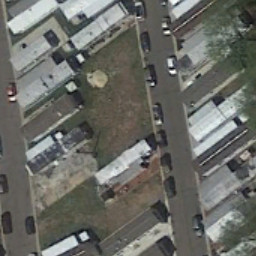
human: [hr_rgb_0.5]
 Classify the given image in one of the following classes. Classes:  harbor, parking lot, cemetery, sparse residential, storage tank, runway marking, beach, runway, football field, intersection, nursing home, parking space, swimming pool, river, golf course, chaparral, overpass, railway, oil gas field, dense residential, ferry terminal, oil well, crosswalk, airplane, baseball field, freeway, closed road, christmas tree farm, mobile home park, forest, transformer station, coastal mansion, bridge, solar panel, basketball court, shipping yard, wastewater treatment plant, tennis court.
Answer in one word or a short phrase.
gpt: mobile home park